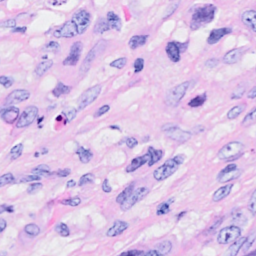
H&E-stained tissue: Breast